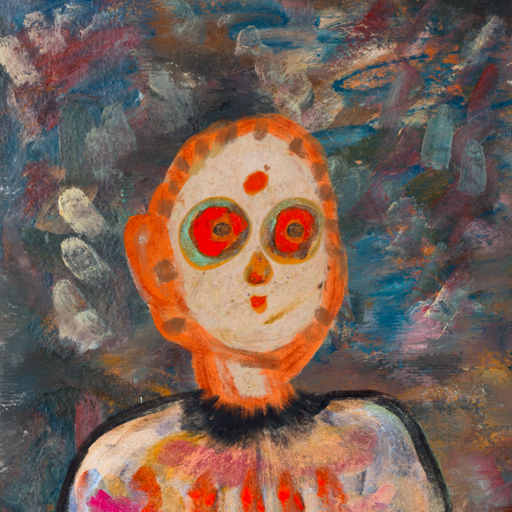
Background: Boggyland, Head And Neck Front: Rupkatha, Face Front: Sisters, Bust: Childish, Hair Front: Blank, Head Accessory: Blank, Second Necklace: Blank, Necklace: Blank, Baby: Blank